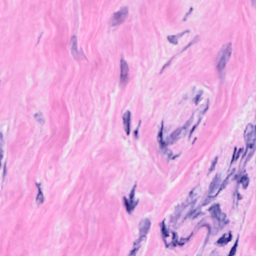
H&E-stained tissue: Breast